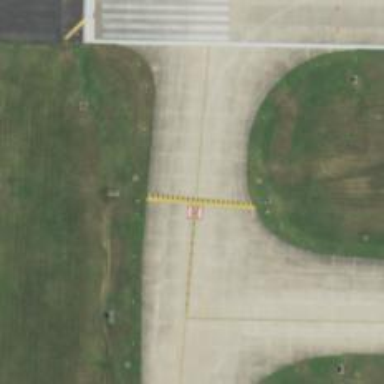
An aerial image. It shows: View of taxiway at the airport.